Field crop: tomato
Growth stage: 2
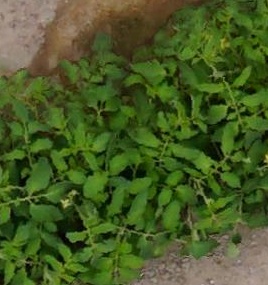
Species: tomato